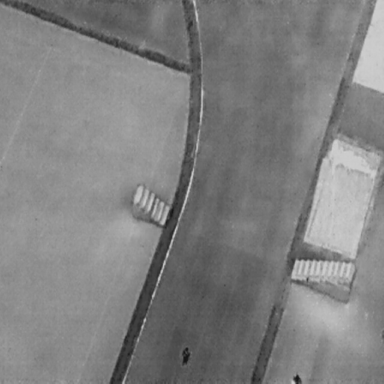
There are two People in the infrared image.